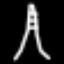
Label: The Eiffel Tower